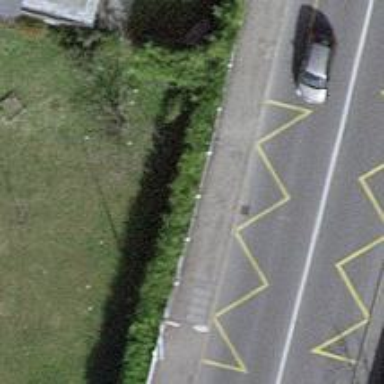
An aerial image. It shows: Asphalt sidewalk leading to public transport platform.